Question: I have drawn something like this:

How to remove the paths and points?
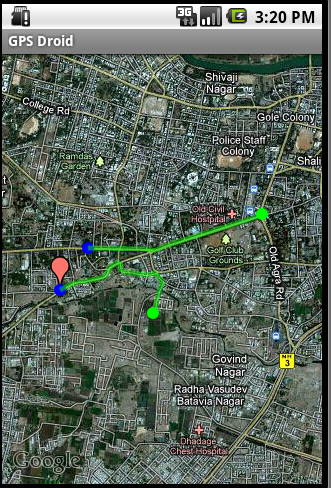
Answer: Remove the overlay you drew them on from the list of overlays used by the 'MapView'. You may need to force the 'MapView' to redraw at this point via a call to 'invalidate()'.